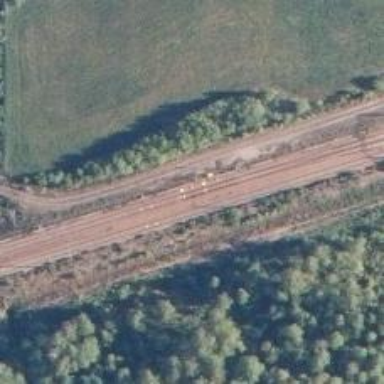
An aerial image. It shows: Continuous rail railway with electrified contact line.